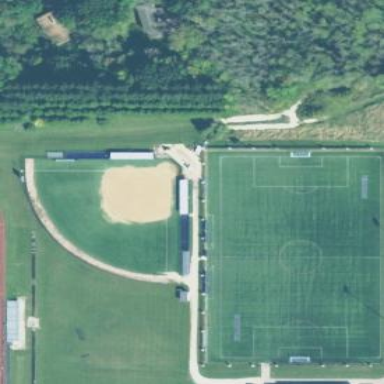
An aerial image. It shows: Softball pitch with artificial turf surface for leisure sports.